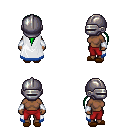
a pixel art fantasy rpg character, female body template, human, dark skin, white trimmed cape, red pants, green ponytail hairstyle, metal helm, white cloth bracers, brown slippers, four views (front, back, left, right), 2x2 character sprite sheet, small pixel art, hard edges, no anti-aliasing